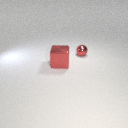
large red metal cube in front of small red metal sphere